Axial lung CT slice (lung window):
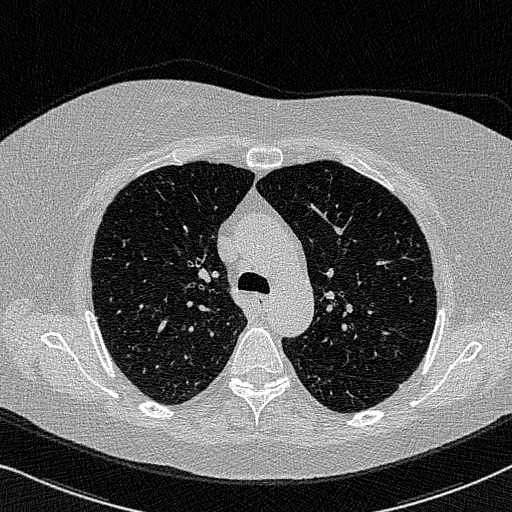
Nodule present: no